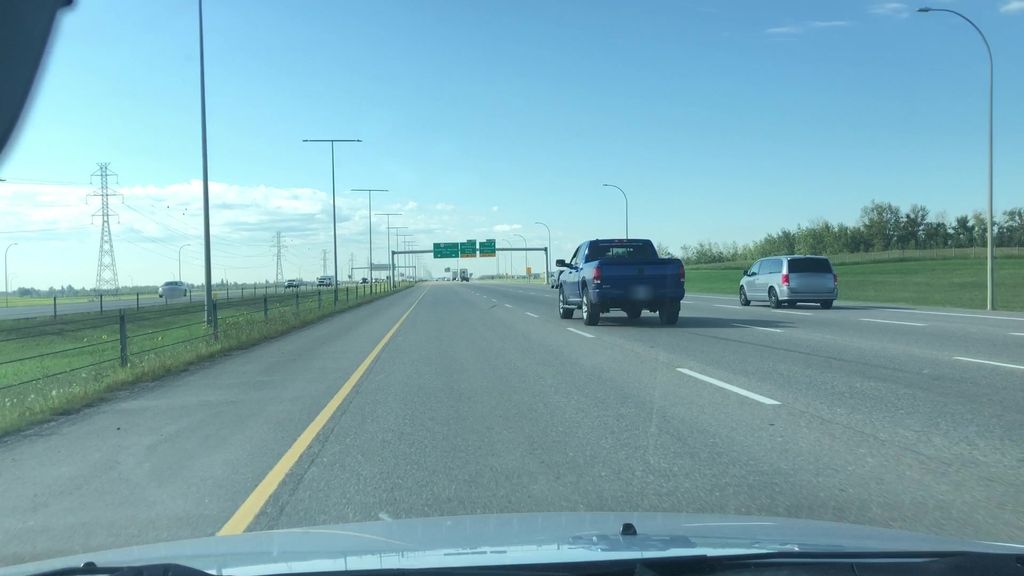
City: edmonton